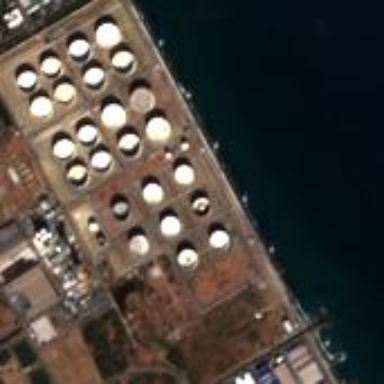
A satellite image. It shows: Industrial area used for oil storage.